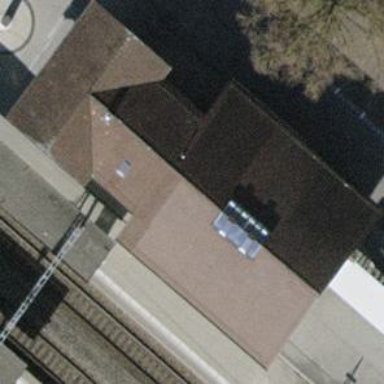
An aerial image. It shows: Train station building.